Question: So I have two item lists:
'''
item_list = [
'item 01-01-01', 'item 01-01-02', 'item 01-01-03',
'item 01-02-01', 'item 01-02-02', 'item 01-02-03',
'item 01-03-01', 'item 01-03-02', 'item 01-03-03',
'item 02-01-01', 'item 02-01-02', 'item 02-01-03',
'item 02-02-01', 'item 02-02-02', 'item 02-02-03',
'item 02-03-01', 'item 02-03-02', 'item 02-03-03',
'item 03-01-01', 'item 03-01-02', 'item 03-01-03',
'item 03-02-01', 'item 03-02-02', 'item 03-02-03',
'item 03-03-01', 'item 03-03-02', 'item 03-03-03']
faulty_item_list = [
'item 01-01-01',
'item 01-02-01', 'item 01-02-02', 'item 01-02-03',
'item 01-03-01', 'item 01-03-02', 'item 01-03-03',
'item 02-01-01', 'item 02-01-02', 'item 02-01-03',
'item 02-02-01', 'item 02-02-02', 'item 02-02-03',
'item 02-03-01', 'item 02-03-02', 'item 02-03-03',
'item 03-01-01', 'item 03-01-02', 'item 03-01-03',
'item 03-02-02', 'item 03-02-03',
'item 03-03-01', 'item 03-03-02', 'item 03-03-03']
'''

And I want to drop all items that make up a group or sub-group so that I can return the following items:
'''
['item 01-01-01', 'item 03-02-02', 'item 03-02-03']
'''
What maybe the best the approach?
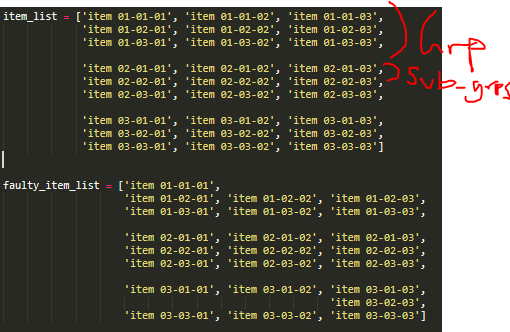
Answer: You can do something like this with list comprehension:
'''
[ item
for item in faulty_item_list
# counts how many elements have the same start as the item, except for the last 2 chars
if sum( other_item.startswith(item[:-2])
for other_item in faulty_item_list ) < 3
]
'''
Another way to do it, might be better for larger lists:
'''
group_dict = {}
for item in faulty_item_list:
group_id = item[:-2]
if group_id not in group_dict:
group_dict[group_id] = [ 1, [item] ]
else:
group_dict[group_id][0] += 1
group_dict[group_id][1].append(item)
[ item
for group_id,(count,item_list) in group_dict.items()
for item in item_list
if count < 3 ]
'''